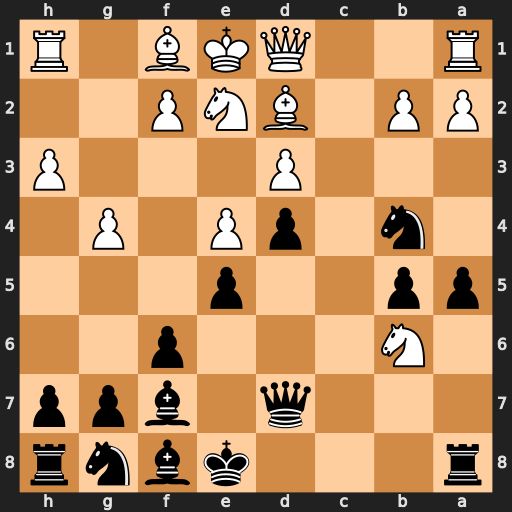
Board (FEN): r3kbnr/3q1bpp/1N3p2/pp2p3/1n1pP1P1/3P3P/PP1BNP2/R2QKB1R
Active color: b
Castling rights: KQkq
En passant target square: -
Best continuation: Nxd3#